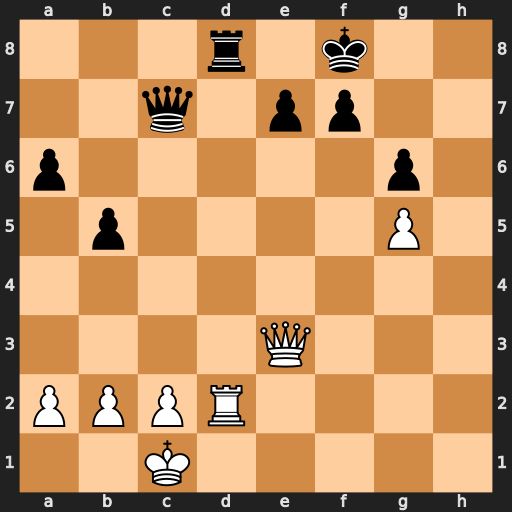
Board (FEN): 3r1k2/2q1pp2/p5p1/1p4P1/8/4Q3/PPPR4/2K5
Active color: w
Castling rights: -
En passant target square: -
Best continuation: Qc3 Qxc3 Rxd8+ Kg7 bxc3